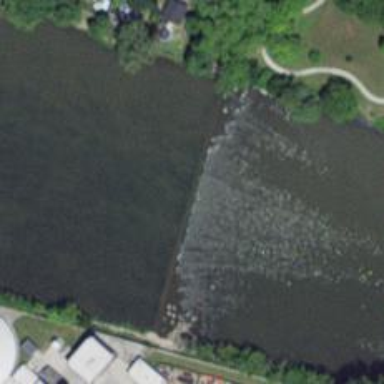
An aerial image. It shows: Weir in waterway.